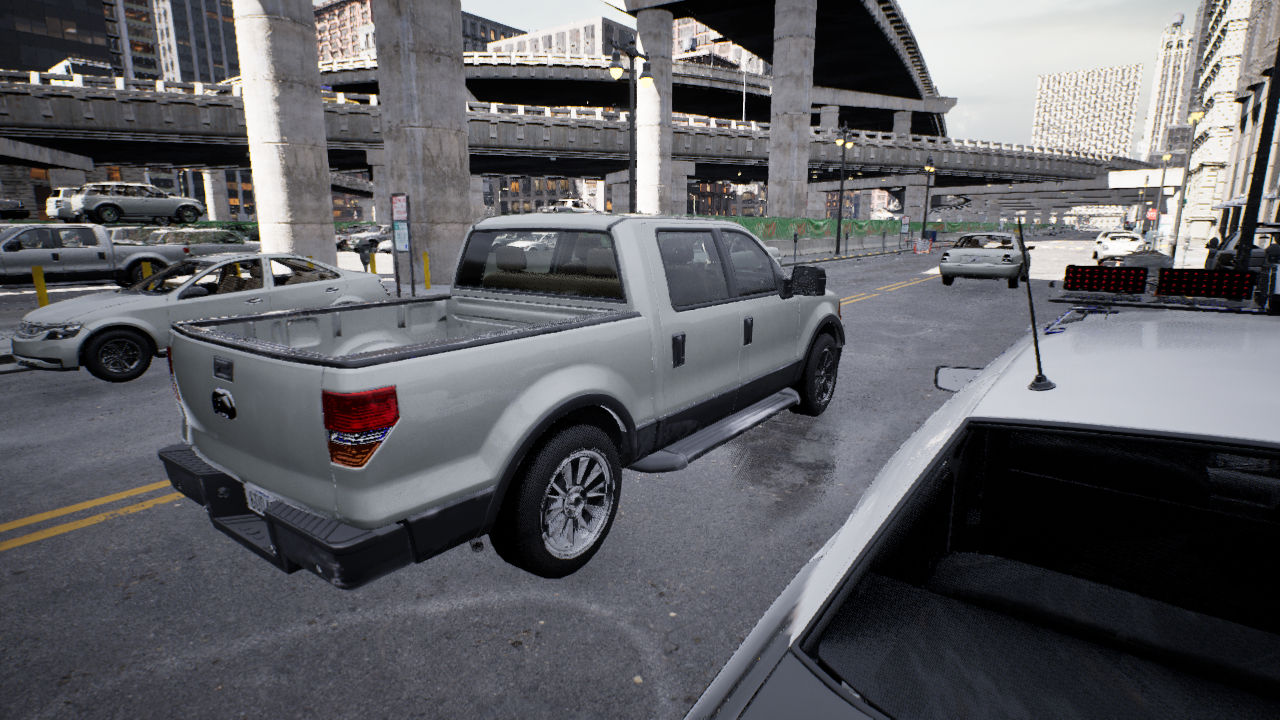
Venue: downtown
Lighting: clear day
Vehicle rig: pickup